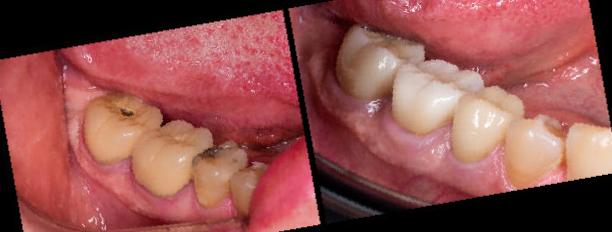
Condition: Gingivitis